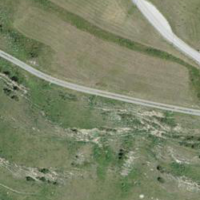
EUNIS habitat code: 26
Species observed at this site:
Erebia alberganus